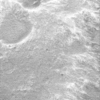
Label: not_dusty